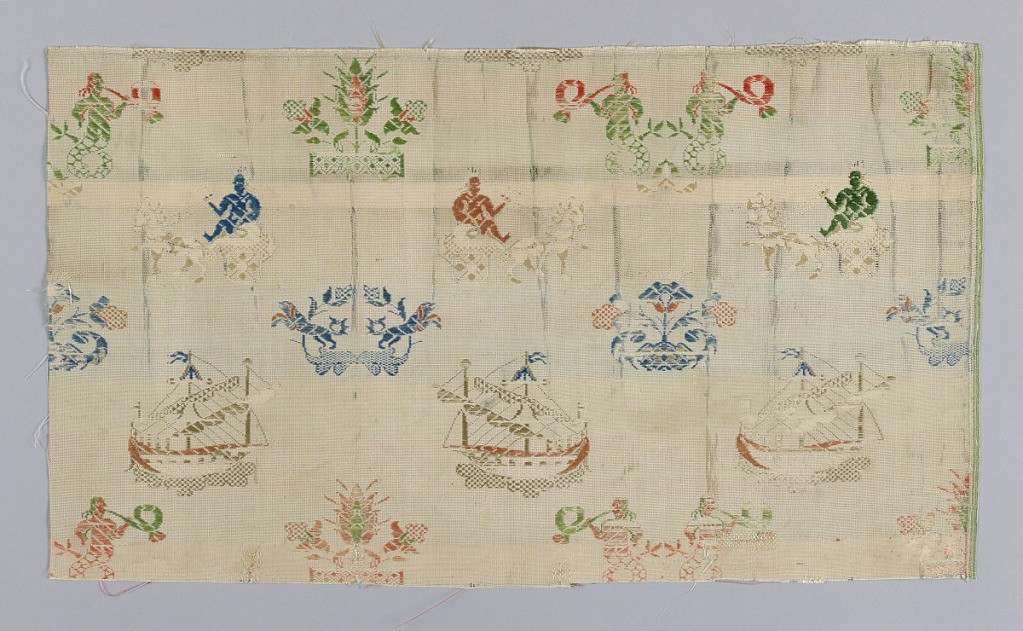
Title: Textile
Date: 17th–18th century
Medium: silk Technique: woven
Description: Off-white silk brocaded in multicolored silks in a fan-shaped pattern of detached elements in a horizontal arrangement. Threes rows in a staggered repeat have a tree and flower motif that alternates with paired mermen blowing horns. The next row has men in chariots. Below are addorsed leaping dogs that aternate with a floral spray. Row below has a square-rigged vessel.